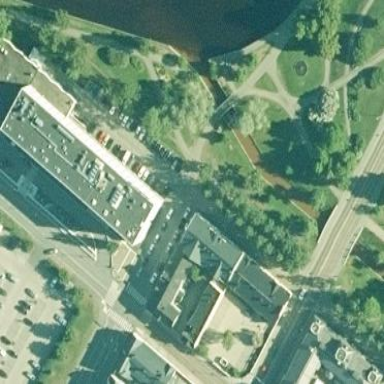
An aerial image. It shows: Part of building is shown in the image.